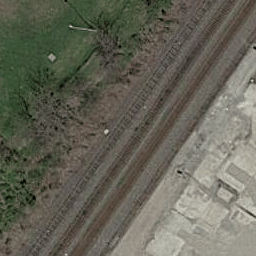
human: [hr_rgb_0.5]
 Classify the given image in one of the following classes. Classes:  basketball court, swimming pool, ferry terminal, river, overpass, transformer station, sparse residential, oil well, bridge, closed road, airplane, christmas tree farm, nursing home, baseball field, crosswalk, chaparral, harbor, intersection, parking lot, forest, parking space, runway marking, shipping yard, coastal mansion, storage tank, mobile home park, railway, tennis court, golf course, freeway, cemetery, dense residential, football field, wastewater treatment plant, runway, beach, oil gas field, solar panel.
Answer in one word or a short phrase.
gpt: railway